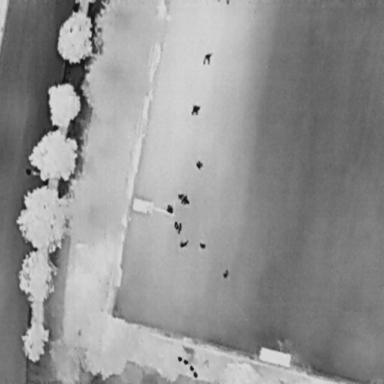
There are ten People in the infrared image.